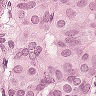
Metastatic tissue present: yes